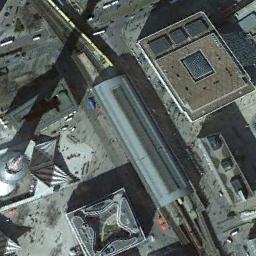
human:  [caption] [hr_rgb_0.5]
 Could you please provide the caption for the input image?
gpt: The railway station has some railways and a building and the railway station is surrounded by some other buildings .

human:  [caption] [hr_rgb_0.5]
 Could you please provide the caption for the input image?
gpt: There are many buildings of different shapes beside the railway station .

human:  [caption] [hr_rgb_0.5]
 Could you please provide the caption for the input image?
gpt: There is a railway station in the tall building .

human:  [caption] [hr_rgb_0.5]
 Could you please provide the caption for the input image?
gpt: The railway station is next to some buildings .

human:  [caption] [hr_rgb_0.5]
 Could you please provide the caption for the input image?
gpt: There are some buildings around the railway station .